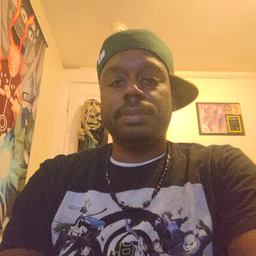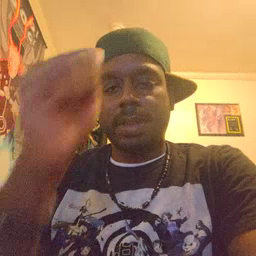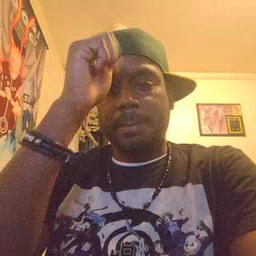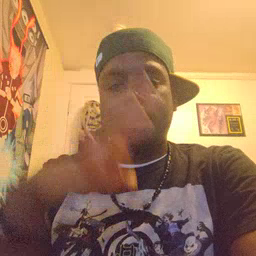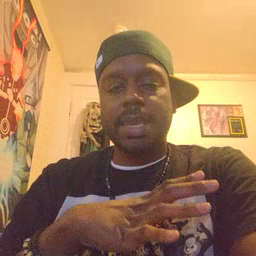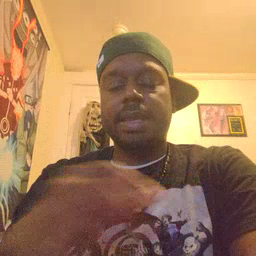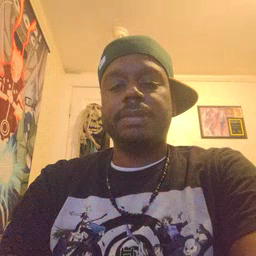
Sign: man